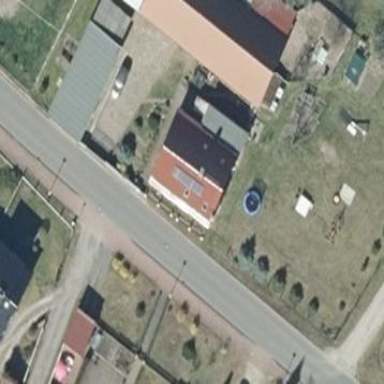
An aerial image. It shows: House with flat grey roof.